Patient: sex F, age 65
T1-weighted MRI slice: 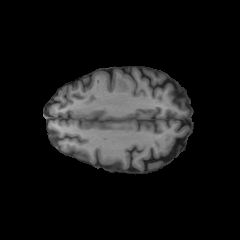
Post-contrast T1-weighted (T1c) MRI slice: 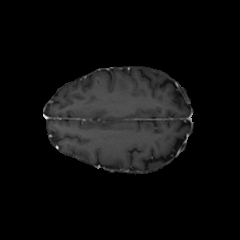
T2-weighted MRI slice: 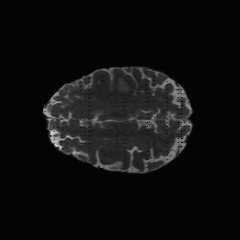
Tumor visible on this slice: yes
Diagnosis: Glioblastoma, IDH-wildtype
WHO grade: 4